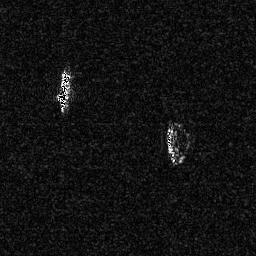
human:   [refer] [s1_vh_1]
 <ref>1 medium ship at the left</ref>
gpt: <box>[[20, 25, 28, 44, 0]]</box>